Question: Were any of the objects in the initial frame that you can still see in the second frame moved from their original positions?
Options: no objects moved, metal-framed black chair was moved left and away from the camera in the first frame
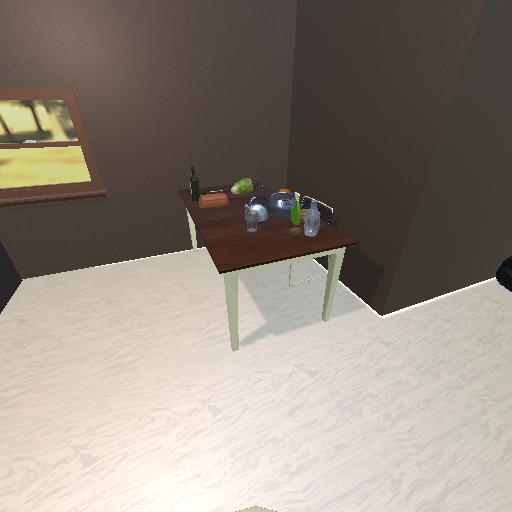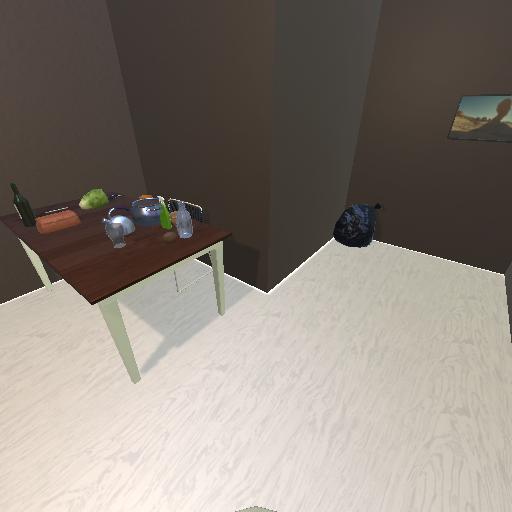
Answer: no objects moved